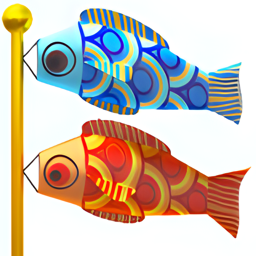
Name: carp streamer
Emoji: 🎏
Group: Activities
Sub-group: event